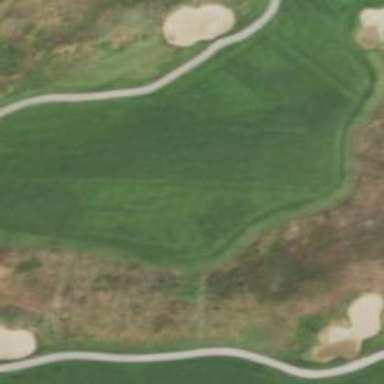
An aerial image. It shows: View of golf hole.